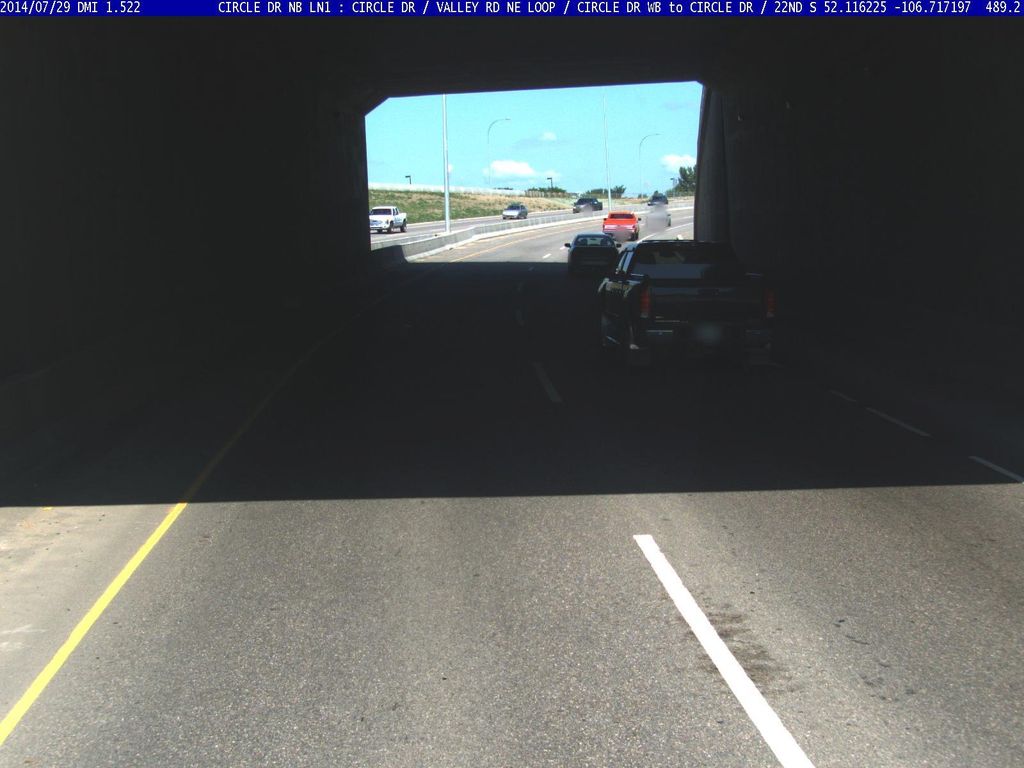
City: saskatoon